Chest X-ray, AP view. Patient: 30 years old, sex F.
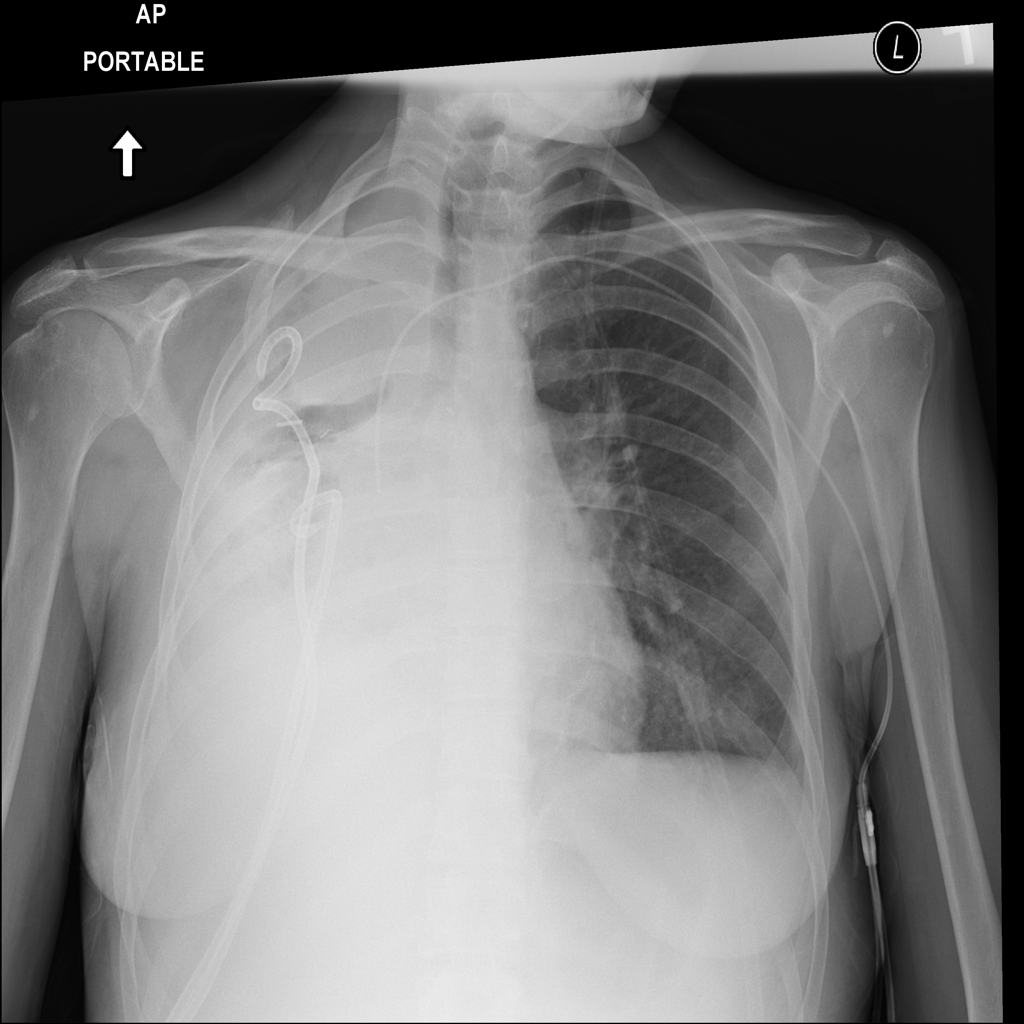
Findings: Pneumonia